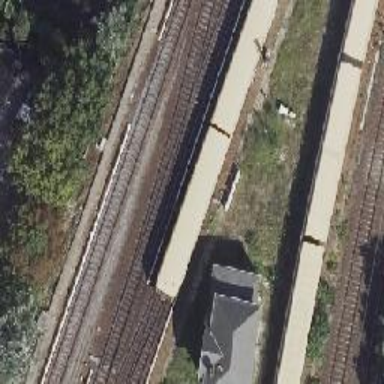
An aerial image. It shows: Light rail railway line with electrified rails.